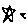
Label: star